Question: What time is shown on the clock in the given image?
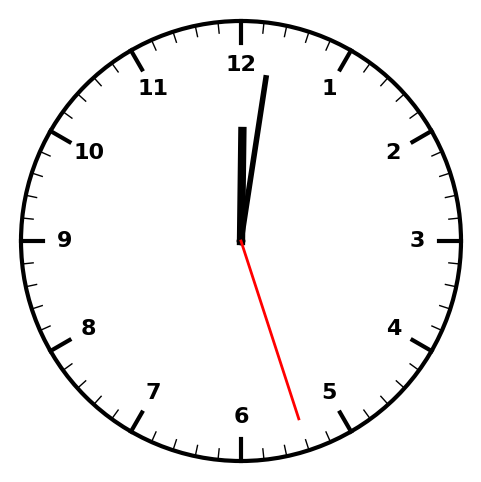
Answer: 12:01:27